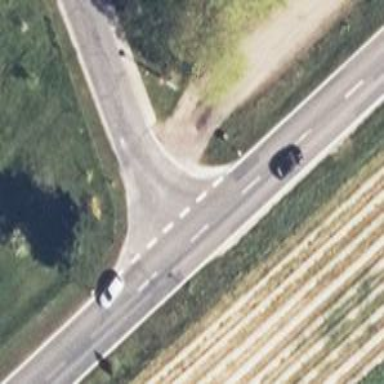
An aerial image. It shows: Secondary road with asphalt surface.